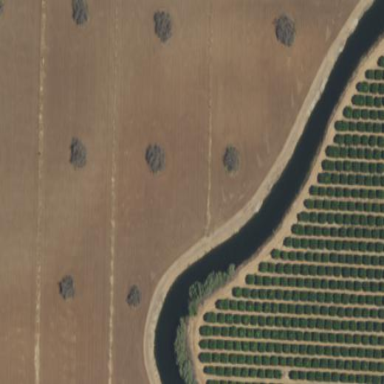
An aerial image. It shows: Almond orchard with rows of almond trees.